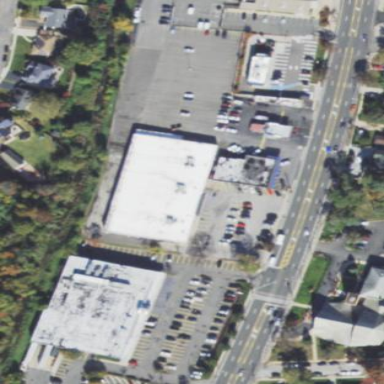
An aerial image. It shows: Commercial building with bowling alley on leisure land.